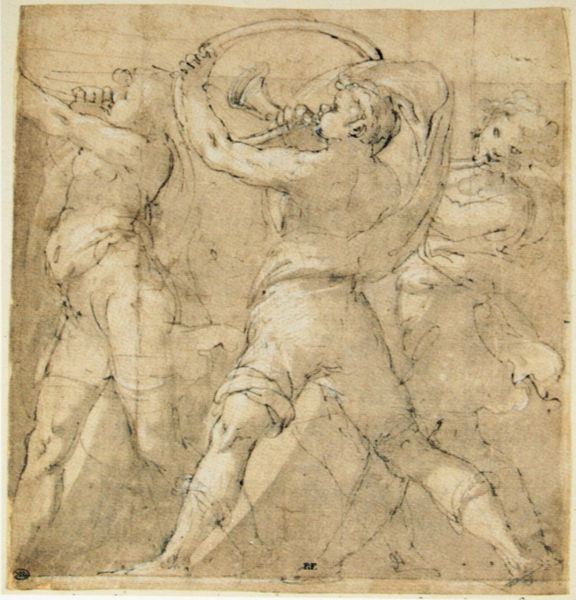
Titel: Drei Hornbläser
Künstler: Taddeo Zuccari
Standort: Paris
Institution: Musée du Louvre, Cabinet des dessins
Schlagwörter: feder, gruppe, kopf, körper, mann, nackt, schatten, umhang, weiß, aquarell, gelb, ocker, bewegung, braun, frau, licht, männer, profil, schwarz, skizze, zeichnung, tuch, beige, fest, leute, schleife, hemd, hose, arme, augen, barock, falten, gesicht, mensch, stehen, horn, instrument, wind, gehen, gewand, stehend, tücher, drei, instrumente, musik, musiker, orchester, locken, engel, beine, schwung, lächeln, hintern, papier, spieler, studie, fahne, hosen, zug, grafik, graphik, vergilbt, linien, weisshöhung, figuren, laut, wehen, dick, spielen, muskeln, nabel, bauch, waden, umriss, laviert, tusche, antike, knabe, kohle, linear, druckgrafik, schwarzweiß, bleistift, schritt, entwurf, jagd, marsch, lustig, flöte, posaunen, prozession, fanfaren, trompeten, hörner, ankunft, fanfare, posaune, format, blasen, quadrat, festzug, lavierung, federzeichnung, hosenbein, trompete, skuzze, jagdhorn, tuba, jünglinge, blasmusik, männe, schreitende, bläser, trompeter, blasinstrument, aufgekrempelt, lockenköpfe, musoker, zügig, laverierung